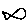
Label: fish